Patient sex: M
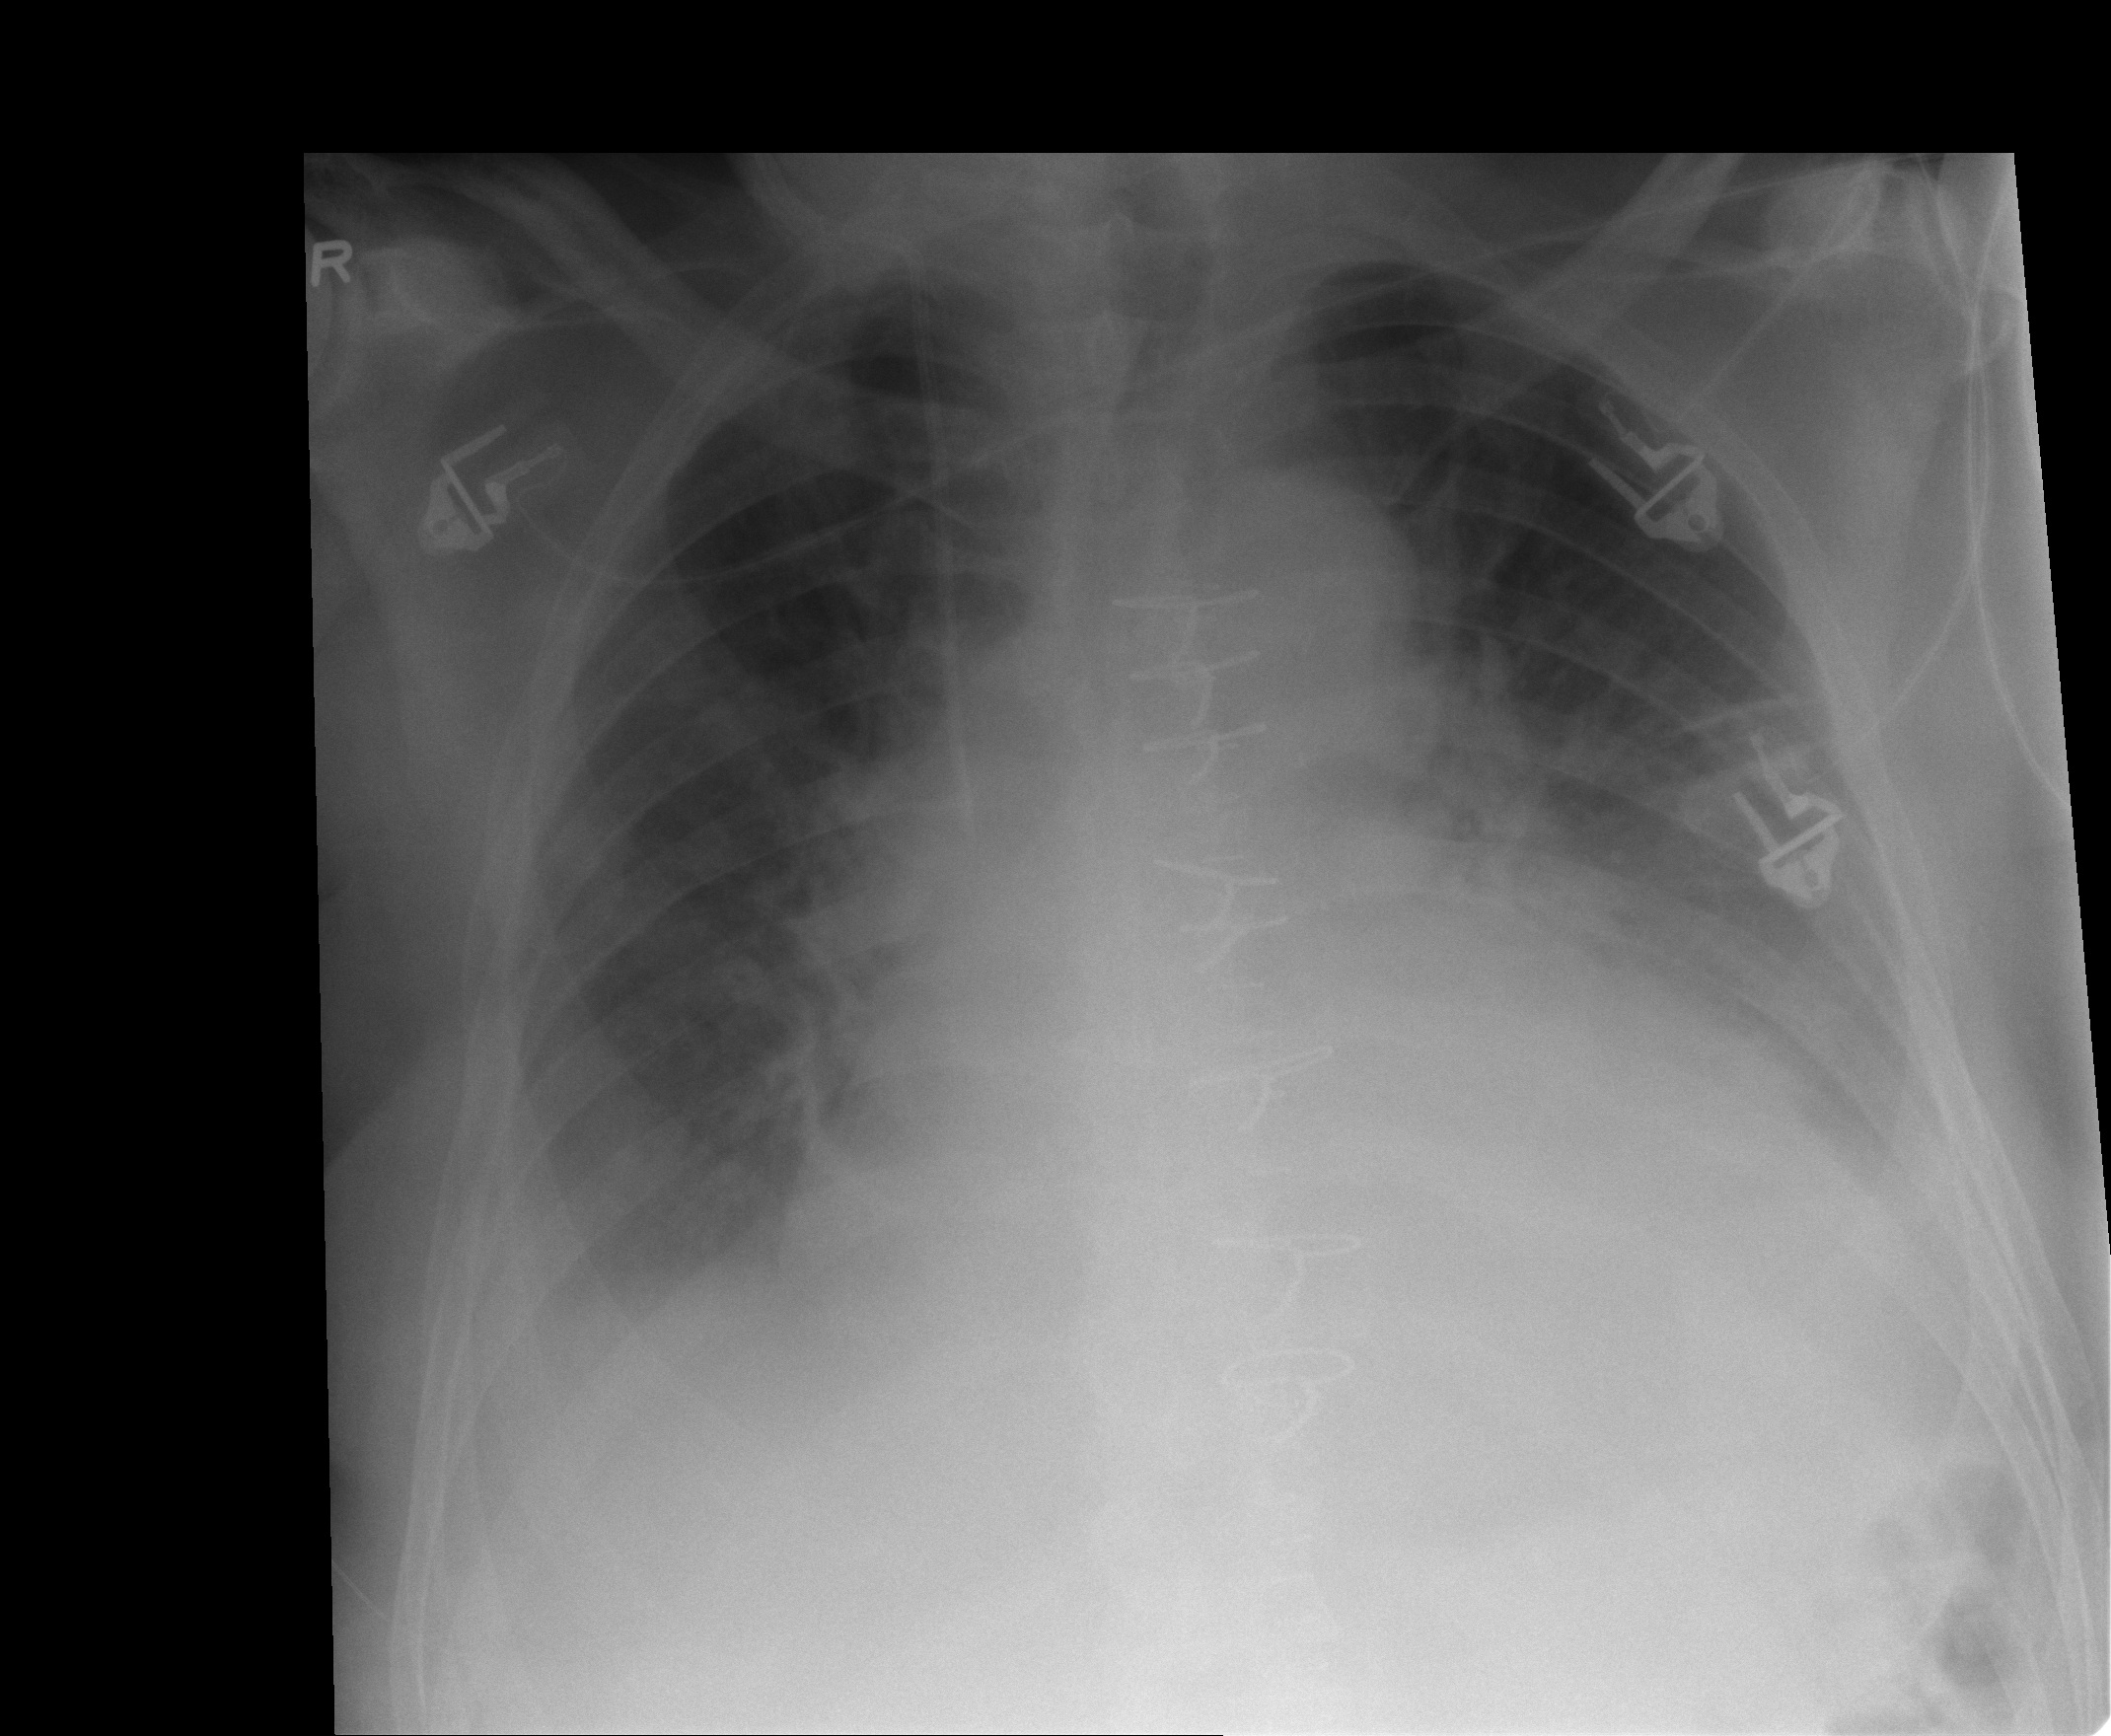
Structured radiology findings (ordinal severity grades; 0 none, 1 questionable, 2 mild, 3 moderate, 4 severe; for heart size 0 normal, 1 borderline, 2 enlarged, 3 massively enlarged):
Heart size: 2
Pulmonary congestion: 2
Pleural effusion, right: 2
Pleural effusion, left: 2
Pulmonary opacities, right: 0
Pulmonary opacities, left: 1
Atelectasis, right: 2
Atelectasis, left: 2